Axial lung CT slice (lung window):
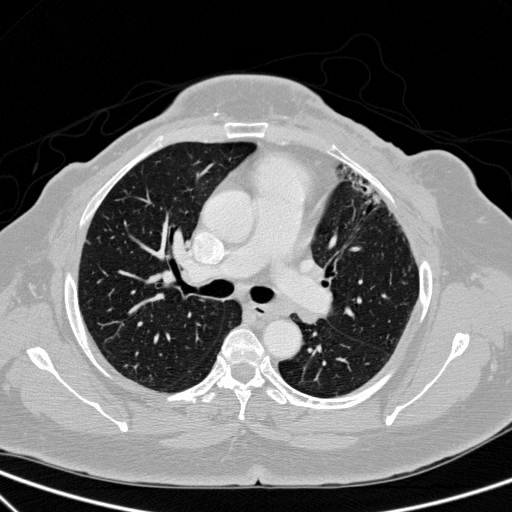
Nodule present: no